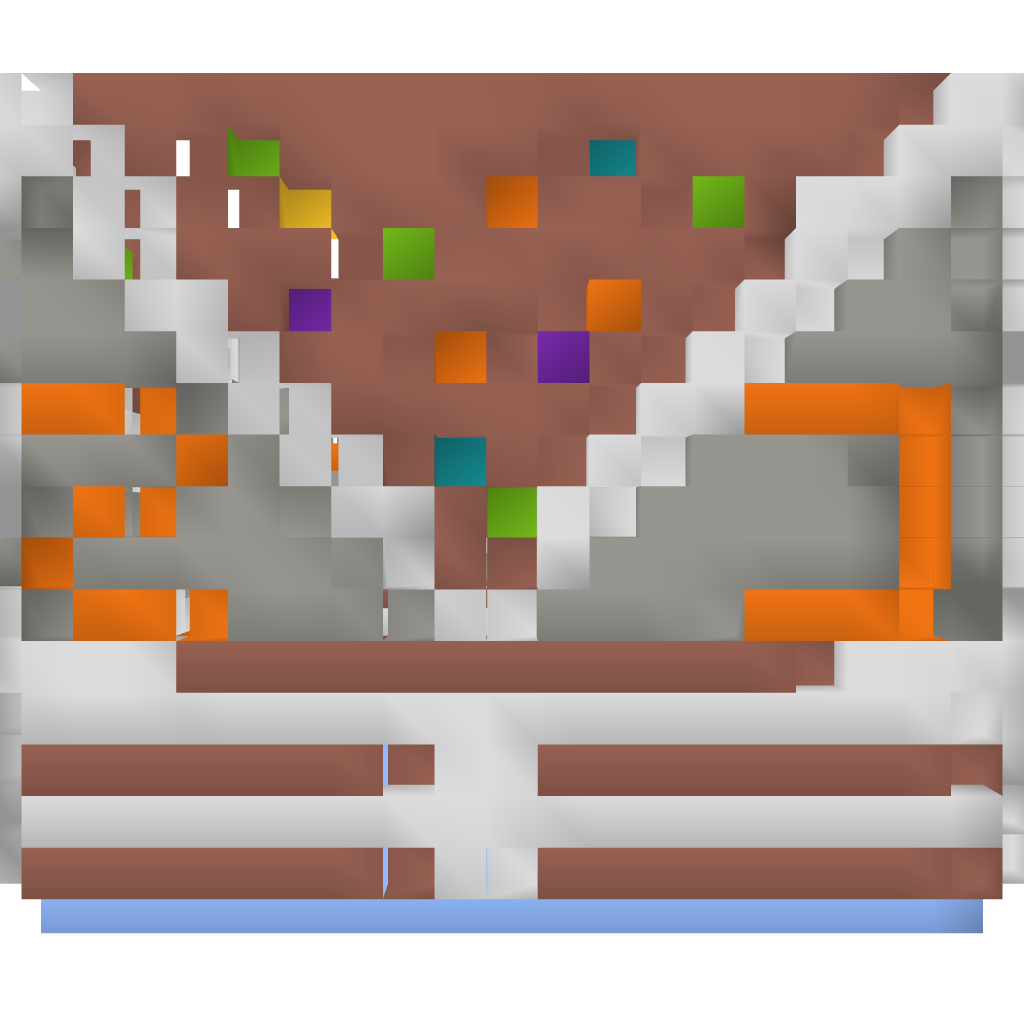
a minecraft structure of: Fixed Color Shuffle